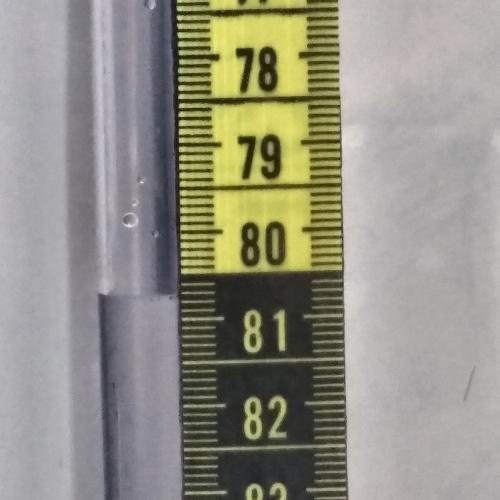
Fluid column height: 80.7 cm